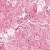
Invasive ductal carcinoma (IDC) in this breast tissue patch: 0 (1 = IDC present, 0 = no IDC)